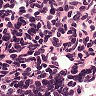
Metastatic tissue present: no